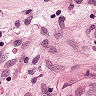
Metastatic tissue present: yes